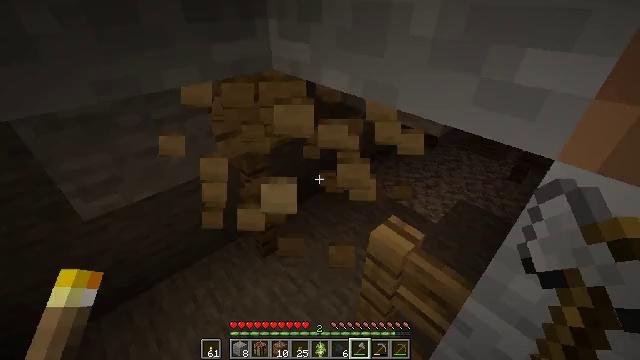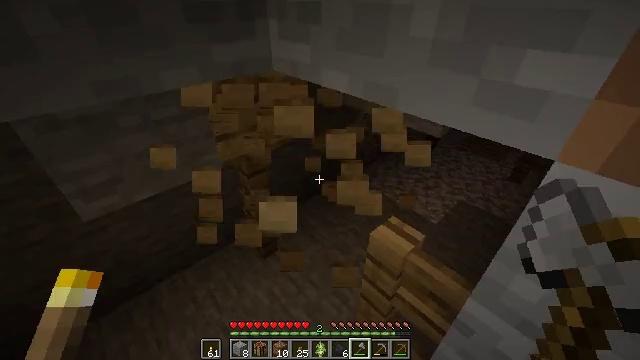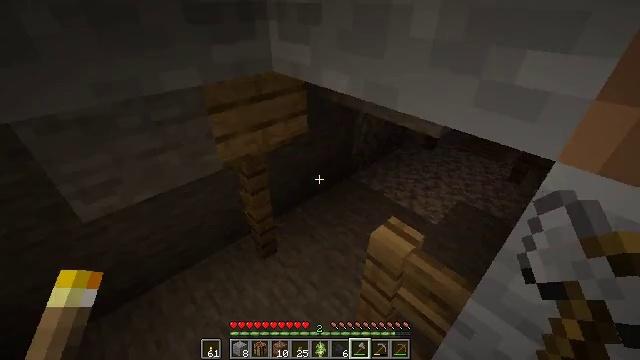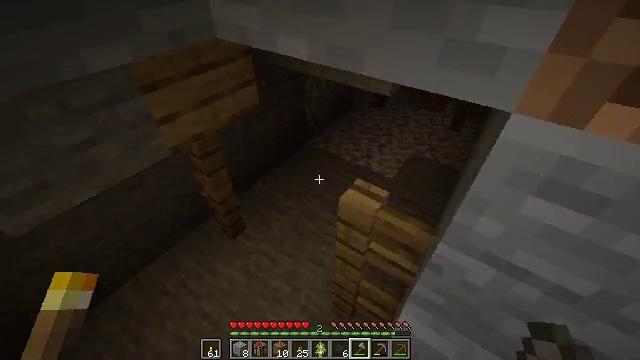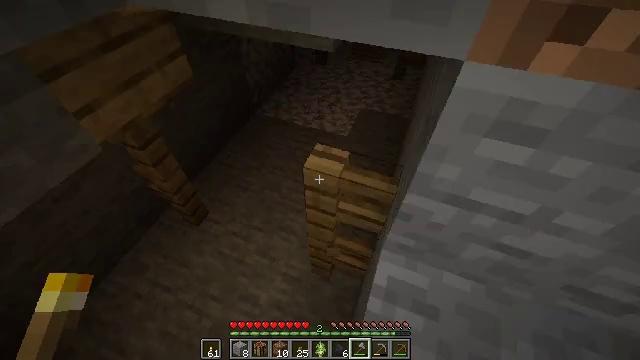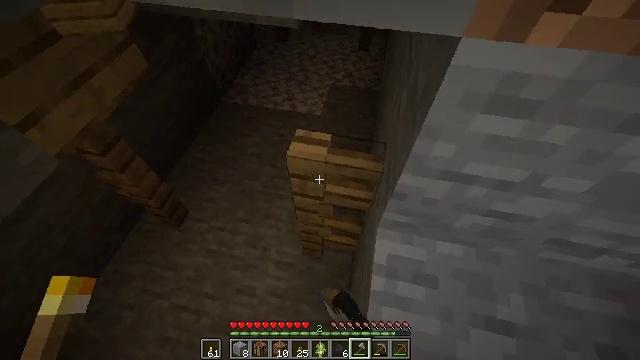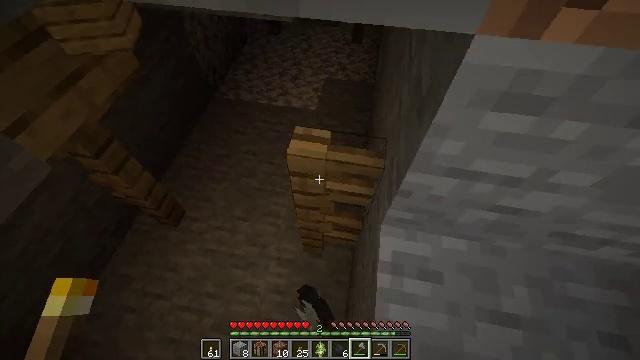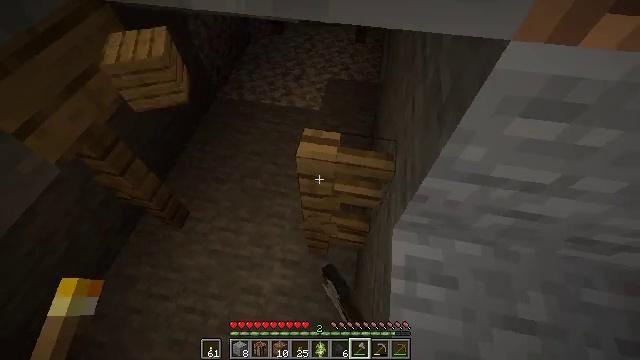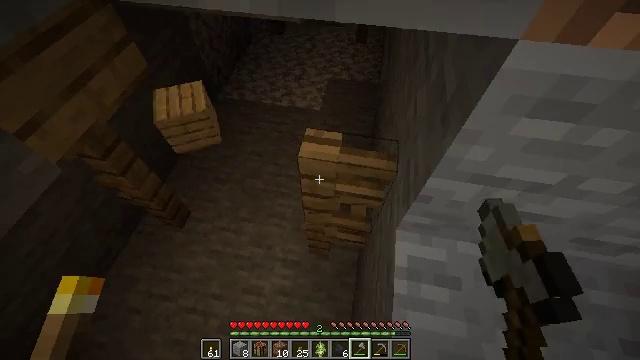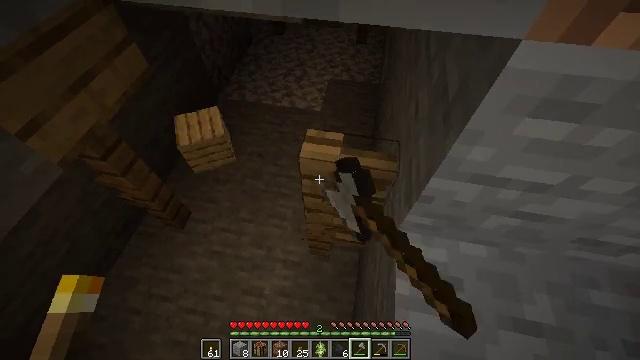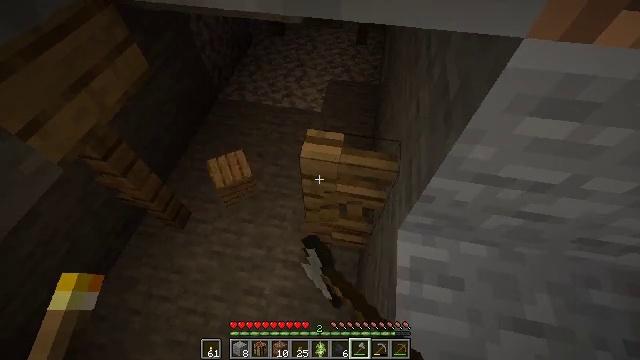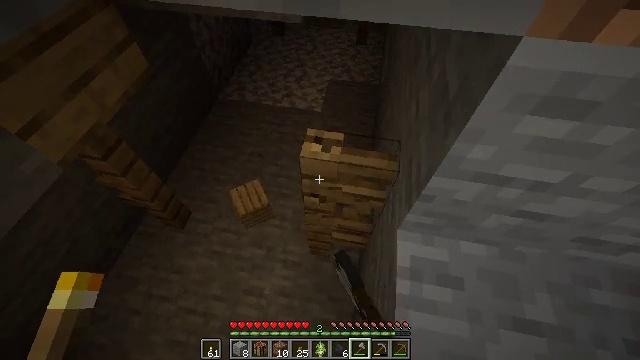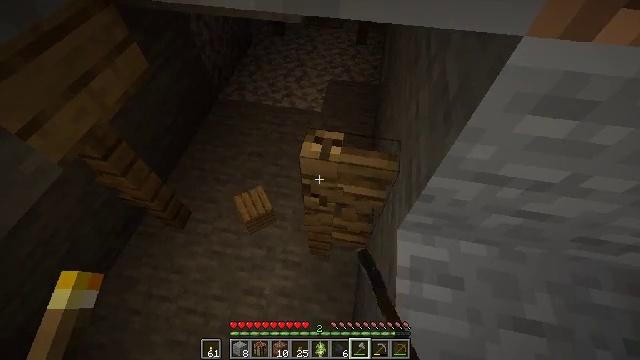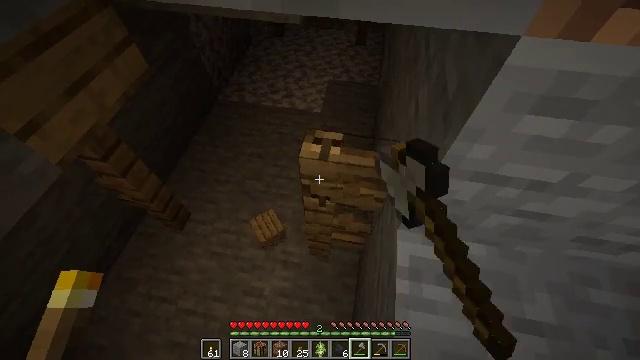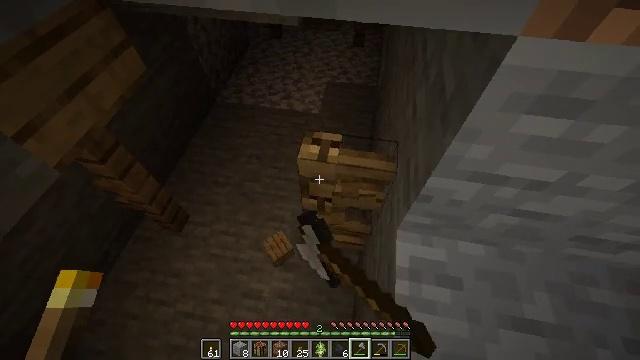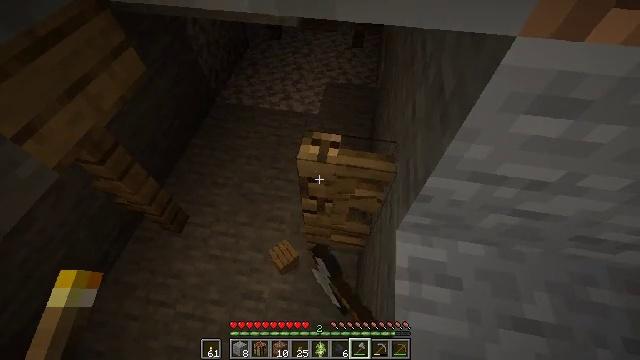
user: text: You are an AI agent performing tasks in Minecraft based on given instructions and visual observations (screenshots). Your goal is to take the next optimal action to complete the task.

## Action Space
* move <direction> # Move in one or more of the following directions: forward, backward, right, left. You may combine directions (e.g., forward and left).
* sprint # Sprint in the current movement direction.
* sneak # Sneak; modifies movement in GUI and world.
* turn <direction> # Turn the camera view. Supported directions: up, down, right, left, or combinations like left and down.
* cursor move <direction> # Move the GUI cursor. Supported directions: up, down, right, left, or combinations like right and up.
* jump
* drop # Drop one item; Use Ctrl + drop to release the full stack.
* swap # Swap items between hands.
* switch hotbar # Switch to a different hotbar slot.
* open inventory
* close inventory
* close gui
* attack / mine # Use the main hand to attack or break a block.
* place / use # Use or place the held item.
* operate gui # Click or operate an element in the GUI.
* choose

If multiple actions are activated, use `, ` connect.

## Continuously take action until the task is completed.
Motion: motion action
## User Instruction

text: Mine the oak fence from the structure.
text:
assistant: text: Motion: sneak, attack / mine
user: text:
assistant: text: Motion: move left, sneak, attack / mine
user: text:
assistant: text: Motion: move forward and move left, sneak, turn right and down, attack / mine
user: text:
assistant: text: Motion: move forward and move left, sneak, turn right and down, attack / mine
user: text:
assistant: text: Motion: move forward and move left, sneak, turn right and down, attack / mine
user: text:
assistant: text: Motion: move left, sneak, turn right and down, attack / mine
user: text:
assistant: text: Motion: sneak, attack / mine
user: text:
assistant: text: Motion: sneak, attack / mine
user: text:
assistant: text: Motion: sneak, attack / mine
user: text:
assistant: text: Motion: sneak, attack / mine
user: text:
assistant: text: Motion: sneak, attack / mine
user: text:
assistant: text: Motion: sneak, attack / mine
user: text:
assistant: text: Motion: sneak, attack / mine
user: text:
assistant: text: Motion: sneak, attack / mine
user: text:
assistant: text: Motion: sneak, attack / mine
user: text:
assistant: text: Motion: sneak, attack / mine
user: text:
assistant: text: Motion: sneak, attack / mine
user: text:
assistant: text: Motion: sneak, attack / mine
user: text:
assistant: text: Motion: sneak, attack / mine
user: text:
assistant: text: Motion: sneak, attack / mine
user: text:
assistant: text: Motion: sneak, attack / mine
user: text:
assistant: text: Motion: sneak, turn down, attack / mine
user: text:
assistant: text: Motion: sneak, turn down, attack / mine
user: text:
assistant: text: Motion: sneak, attack / mine
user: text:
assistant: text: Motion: sneak, attack / mine
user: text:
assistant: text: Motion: sneak, attack / mine
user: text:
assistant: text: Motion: sneak, attack / mine
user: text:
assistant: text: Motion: sneak, attack / mine
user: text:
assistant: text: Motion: sneak, attack / mine
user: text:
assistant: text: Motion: sneak, attack / mine